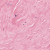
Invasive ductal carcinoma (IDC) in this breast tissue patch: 0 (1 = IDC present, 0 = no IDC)